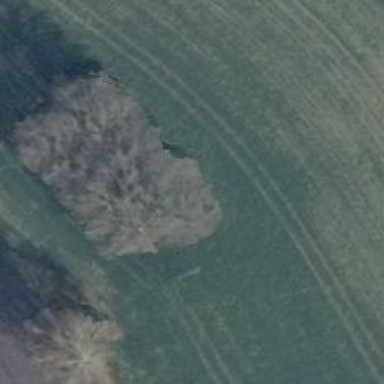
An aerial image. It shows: Row of trees in natural setting.